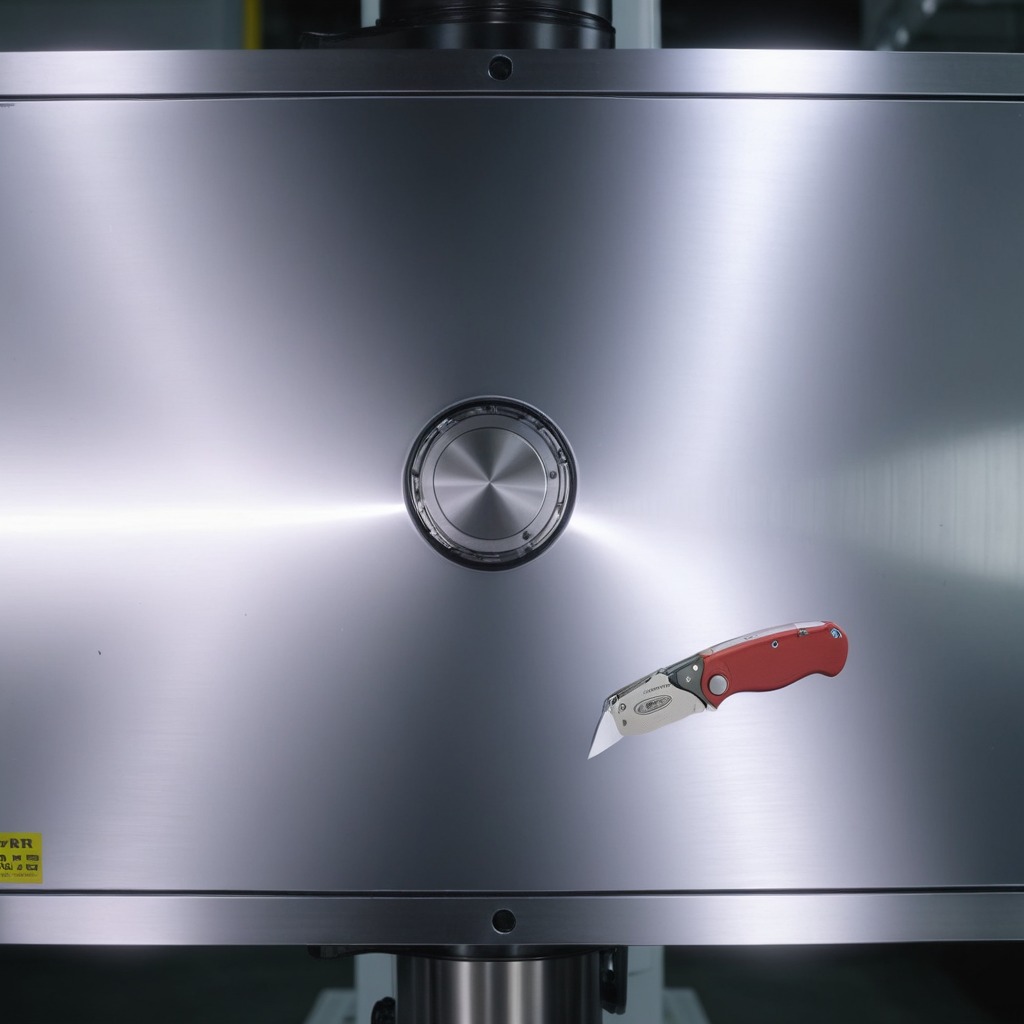
A utility knife is lying on a metal table in a machine shop under fluorescent lights.